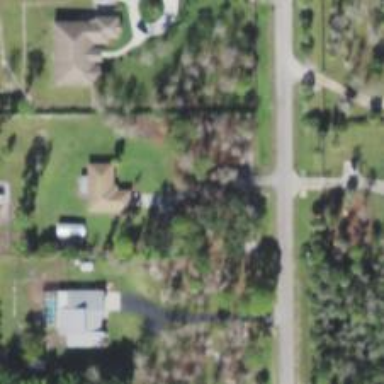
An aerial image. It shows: Driveway.